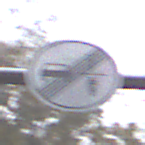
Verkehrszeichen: EndeVerbotUeberholenEinspurigeFahrzeuge
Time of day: MorningAfternoon
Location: Outdoor (Nature)
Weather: Overcast
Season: Autumn
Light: Natural